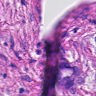
Metastatic tissue present: yes